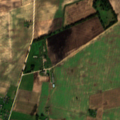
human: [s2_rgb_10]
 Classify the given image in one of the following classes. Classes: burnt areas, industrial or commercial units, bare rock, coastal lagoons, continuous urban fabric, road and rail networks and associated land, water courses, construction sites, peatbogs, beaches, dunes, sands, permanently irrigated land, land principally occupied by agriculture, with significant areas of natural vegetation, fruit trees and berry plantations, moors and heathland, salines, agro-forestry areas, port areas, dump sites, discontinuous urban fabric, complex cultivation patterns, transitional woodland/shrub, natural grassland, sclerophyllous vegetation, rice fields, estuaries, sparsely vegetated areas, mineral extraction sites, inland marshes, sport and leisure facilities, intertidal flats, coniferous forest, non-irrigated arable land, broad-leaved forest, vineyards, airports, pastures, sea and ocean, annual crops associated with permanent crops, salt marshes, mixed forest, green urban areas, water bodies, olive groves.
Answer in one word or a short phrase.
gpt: non-irrigated arable land, complex cultivation patterns